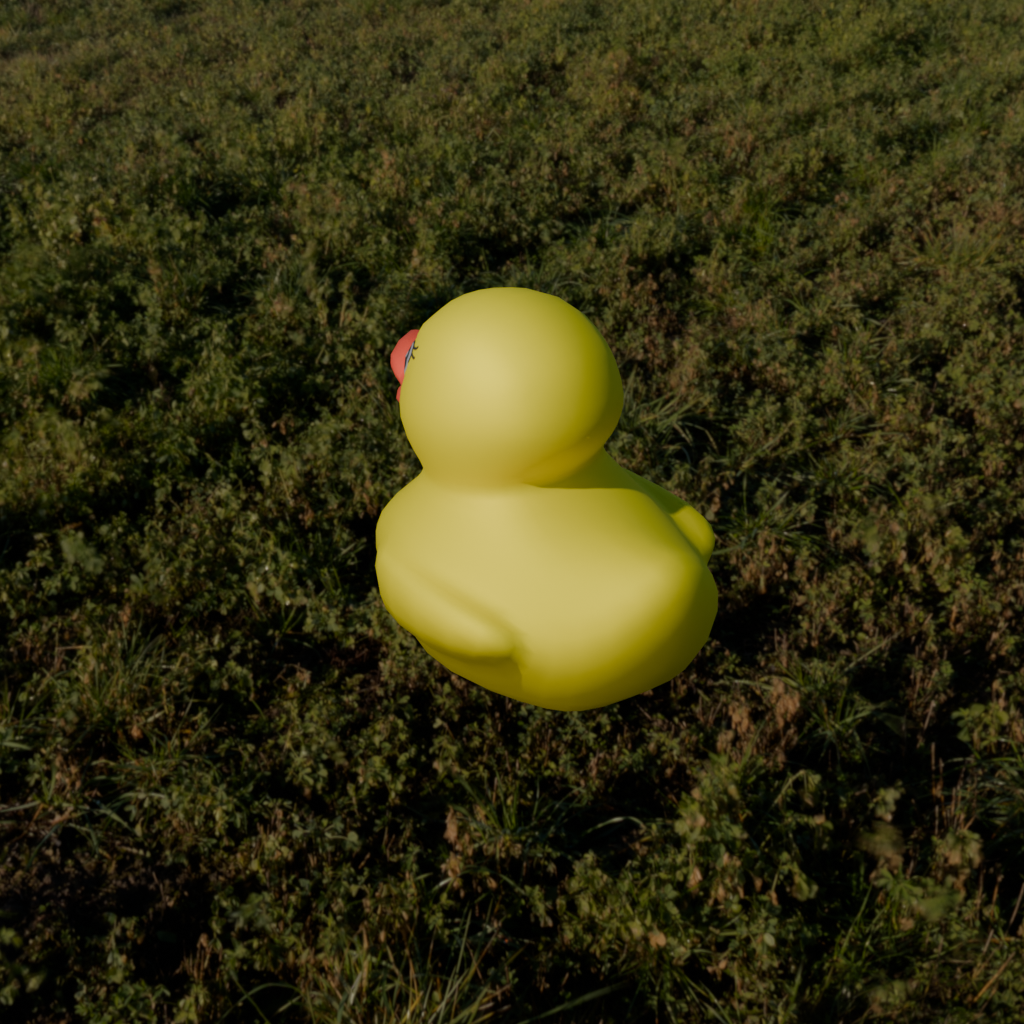
an image of a yellow rubber duck seen from <back_left> in a green field illuminated by the sun with a clear sky.